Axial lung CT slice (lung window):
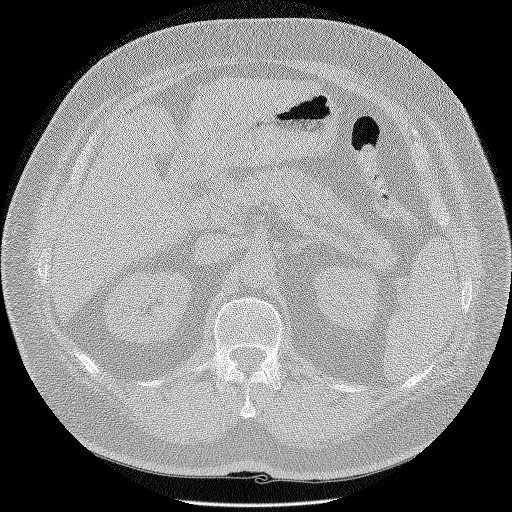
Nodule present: no